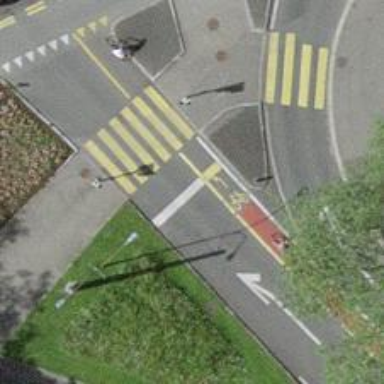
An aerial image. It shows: Road with traffic signals.